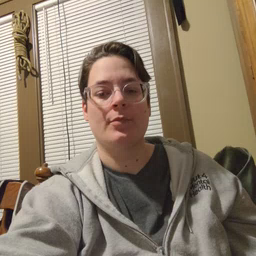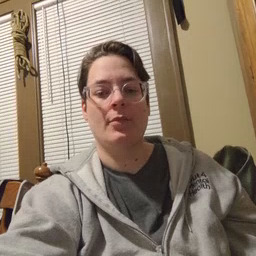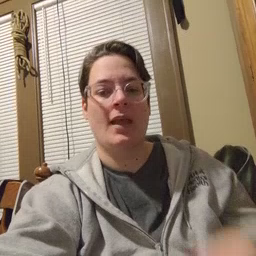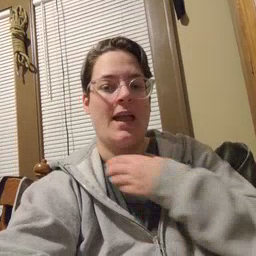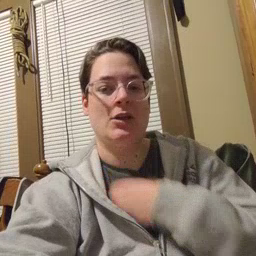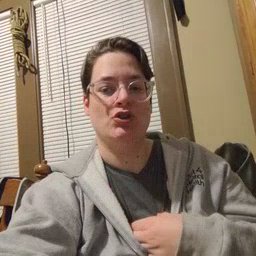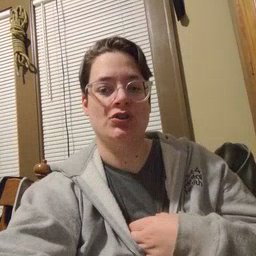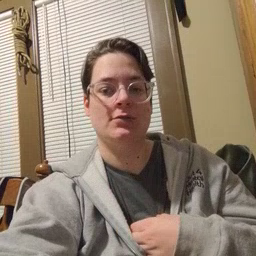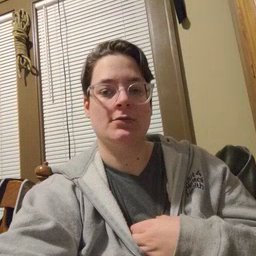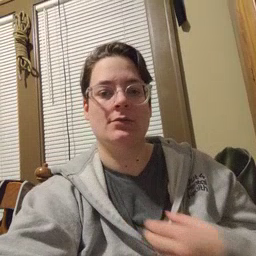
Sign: hungry